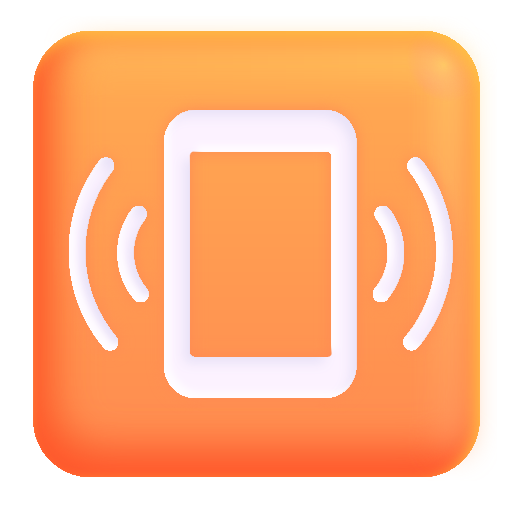
vibration mode color